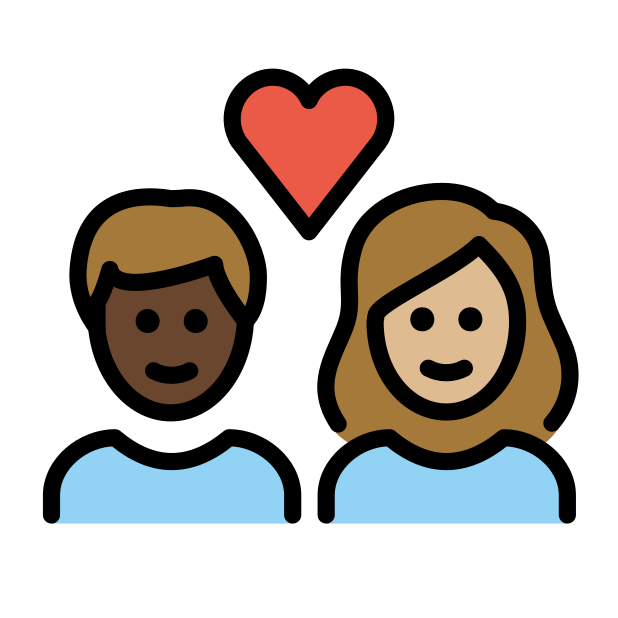
couple with heart: person, person, dark skin tone, medium-light skin tone